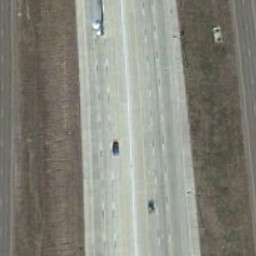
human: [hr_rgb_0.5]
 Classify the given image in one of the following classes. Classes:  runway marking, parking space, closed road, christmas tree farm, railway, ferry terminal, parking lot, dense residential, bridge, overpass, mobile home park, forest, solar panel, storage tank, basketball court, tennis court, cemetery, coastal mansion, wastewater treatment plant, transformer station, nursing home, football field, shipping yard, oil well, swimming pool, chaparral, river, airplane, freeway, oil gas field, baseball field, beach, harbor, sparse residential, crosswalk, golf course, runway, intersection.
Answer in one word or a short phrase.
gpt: freeway